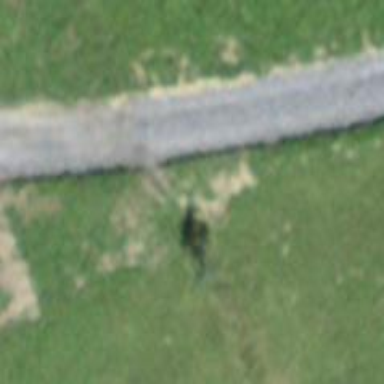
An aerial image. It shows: Culvert tunnel.